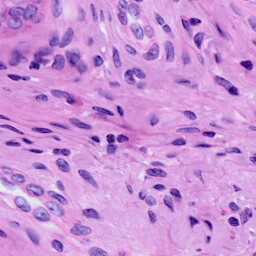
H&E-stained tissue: Cervix